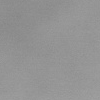
Atmospheric dust classification: dusty